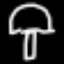
Label: mushroom